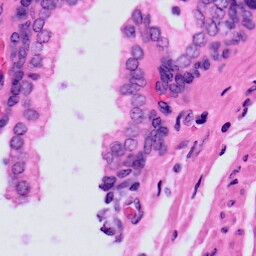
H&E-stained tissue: Prostate